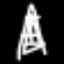
Label: The Eiffel Tower